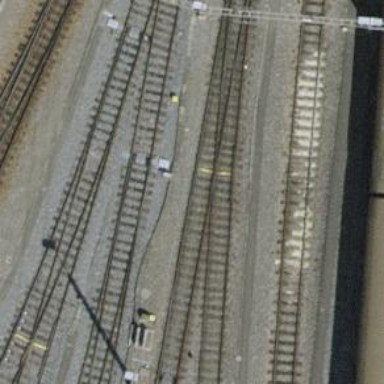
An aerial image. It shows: Single-track electrified railway service yard with contact line for trains.